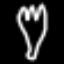
Label: fork